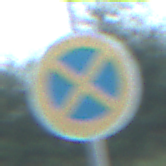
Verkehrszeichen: AbsolutesHalteverbot
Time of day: MorningAfternoon
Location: Outdoor (Nature)
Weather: PartlyCloudy
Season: NotSpecified
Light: Natural